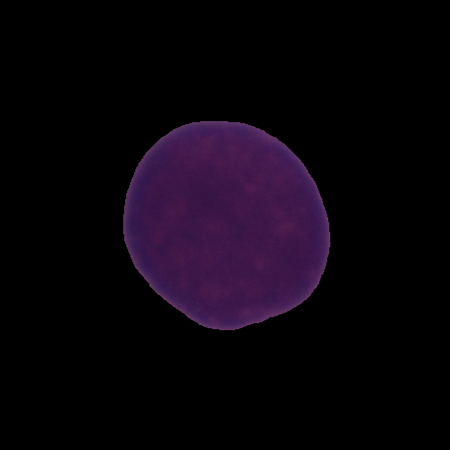
Label: healthy